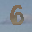
Label: 6